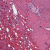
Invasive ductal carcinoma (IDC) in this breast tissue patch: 0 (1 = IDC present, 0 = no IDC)